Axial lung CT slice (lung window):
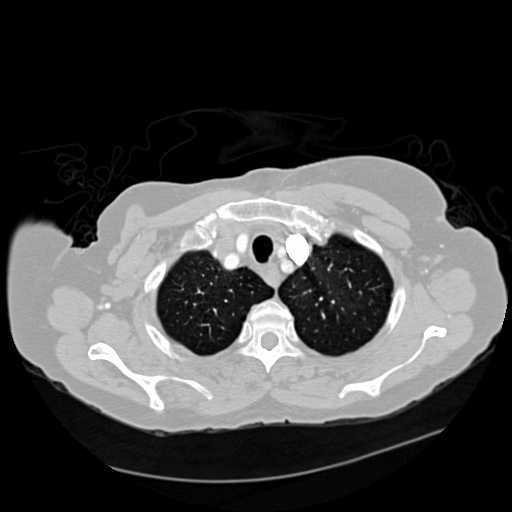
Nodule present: no